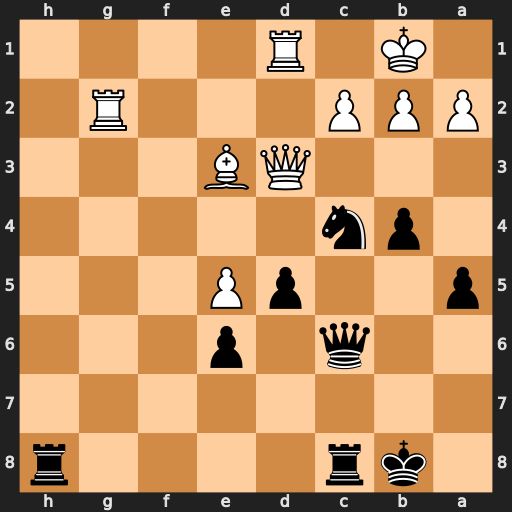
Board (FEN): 1kr4r/8/2q1p3/p2pP3/1pn5/3QB3/PPP3R1/1K1R4
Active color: b
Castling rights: -
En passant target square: -
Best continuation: d4 Qxd4 Nxe3 Qxe3 Qxg2